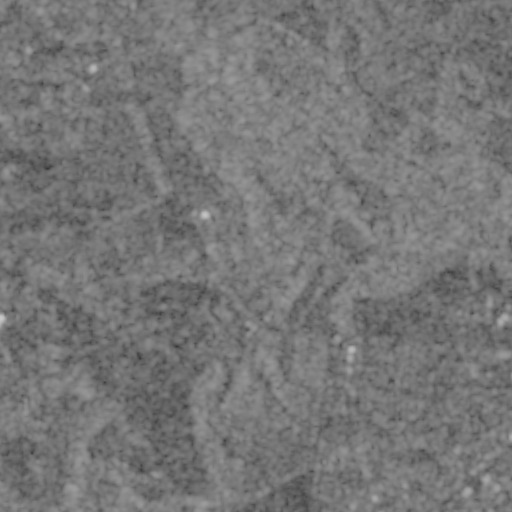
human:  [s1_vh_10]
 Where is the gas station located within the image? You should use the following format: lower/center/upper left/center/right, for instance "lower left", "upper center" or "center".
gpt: The gas station is located in the lower right of the image.
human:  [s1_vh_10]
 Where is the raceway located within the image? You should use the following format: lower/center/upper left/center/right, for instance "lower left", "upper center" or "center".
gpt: The raceway is located in the lower left of the image.
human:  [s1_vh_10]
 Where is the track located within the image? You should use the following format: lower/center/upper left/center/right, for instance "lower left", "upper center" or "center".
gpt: There is no track in the image.

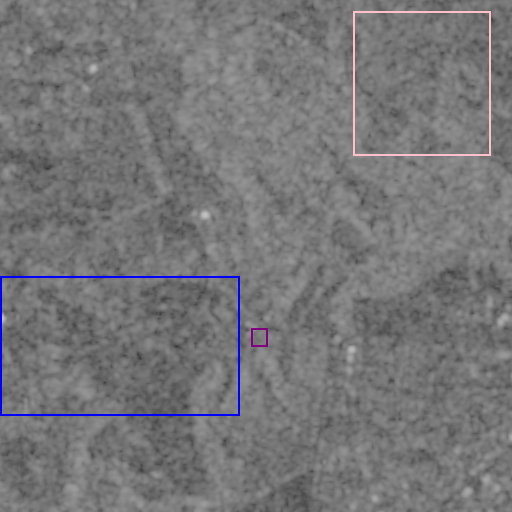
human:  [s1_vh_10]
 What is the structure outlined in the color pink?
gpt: The structure outlined in pink is a crop field.
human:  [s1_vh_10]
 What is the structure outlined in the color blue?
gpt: The structure outlined in blue is a park.
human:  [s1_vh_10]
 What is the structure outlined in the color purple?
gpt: The structure outlined in purple is a parking lot.
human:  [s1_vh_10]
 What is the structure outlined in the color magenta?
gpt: There is no magenta outline.